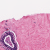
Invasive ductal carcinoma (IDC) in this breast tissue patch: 0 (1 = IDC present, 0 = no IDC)